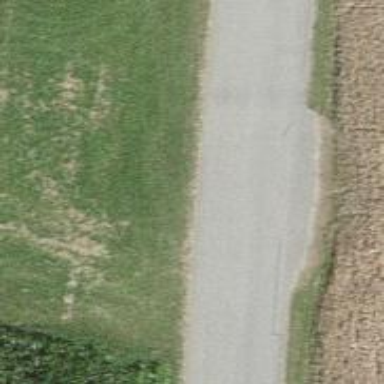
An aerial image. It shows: Unclassified road.